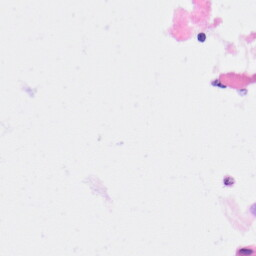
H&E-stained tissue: Kidney